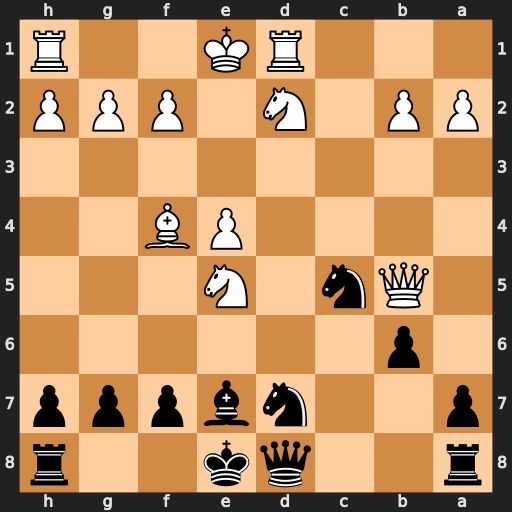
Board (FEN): r2qk2r/p2nbppp/1p6/1Qn1N3/4PB2/8/PP1N1PPP/3RK2R
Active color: b
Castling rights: Kkq
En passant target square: -
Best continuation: a6 Qc4 Nxe5 Bxe5 Nd3+ Ke2 Nxe5